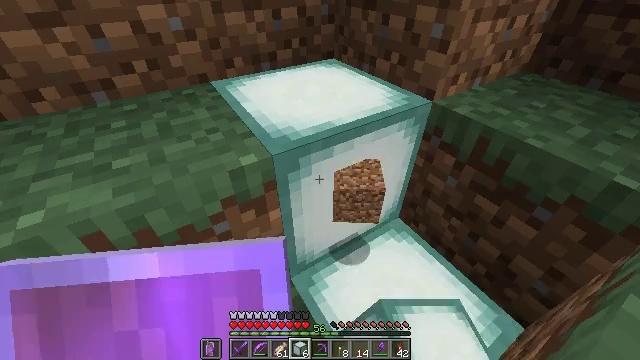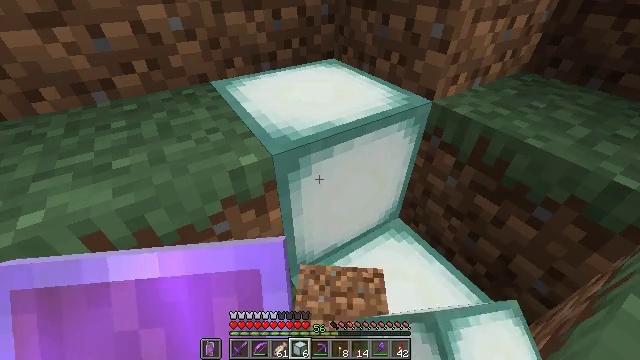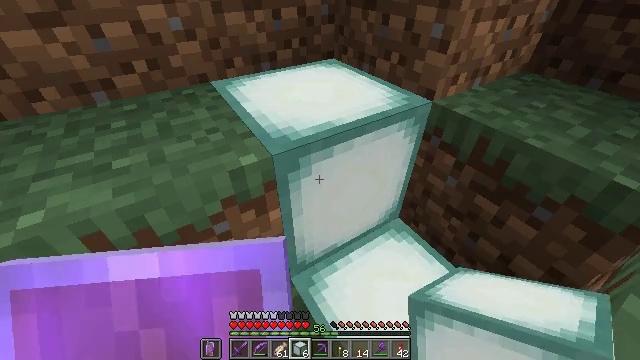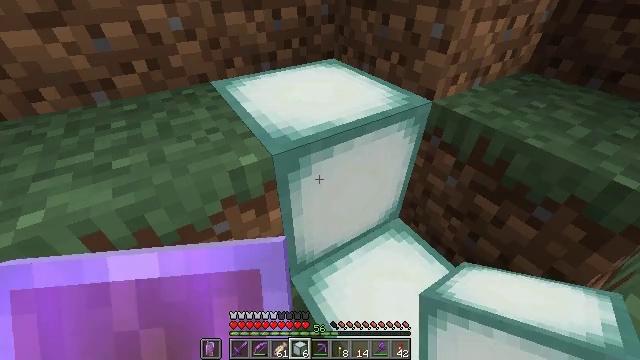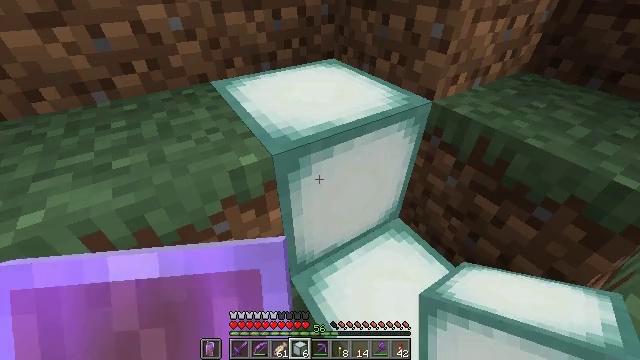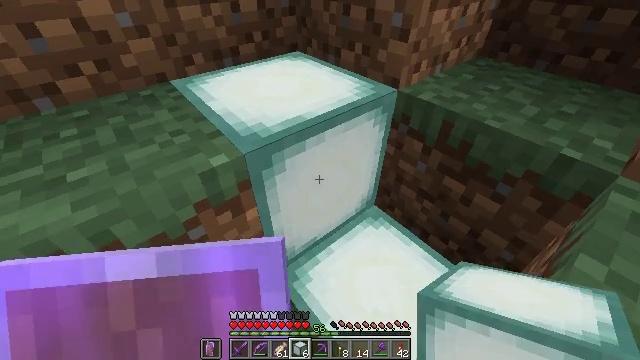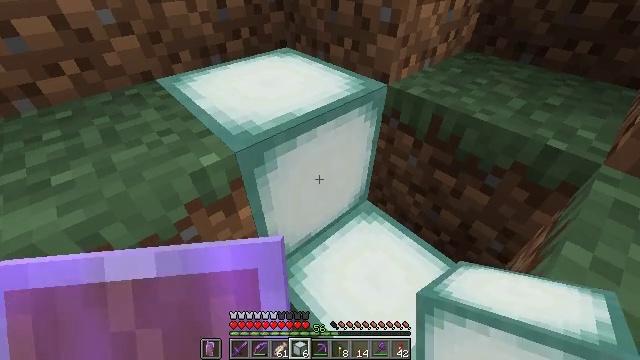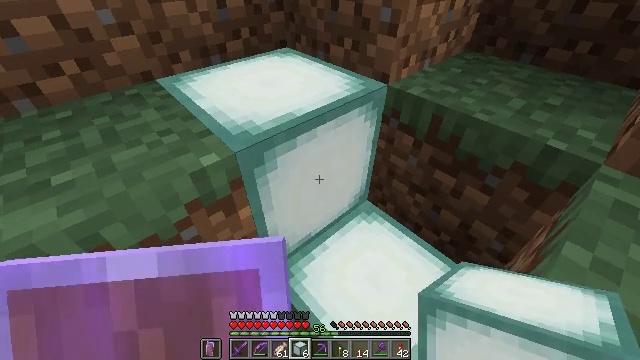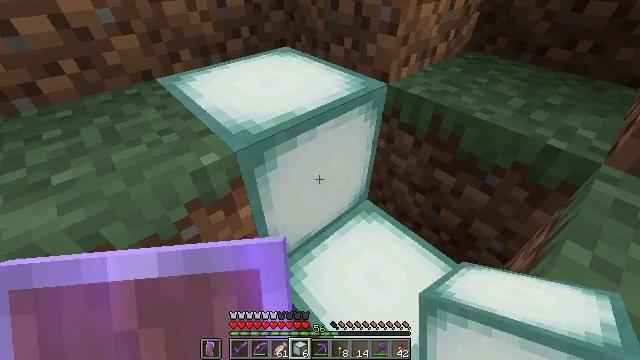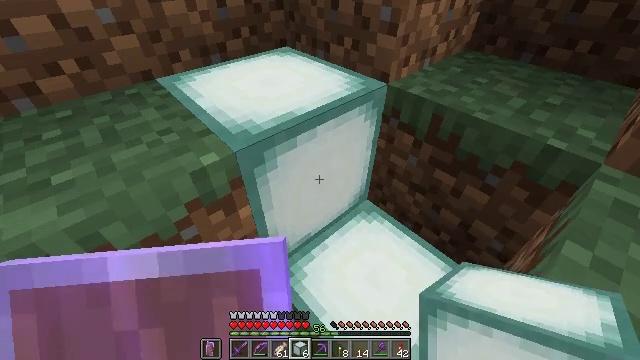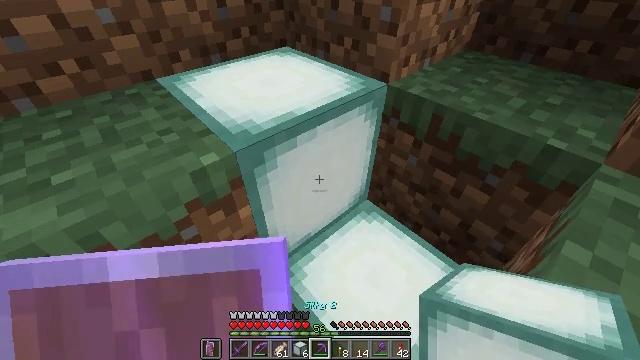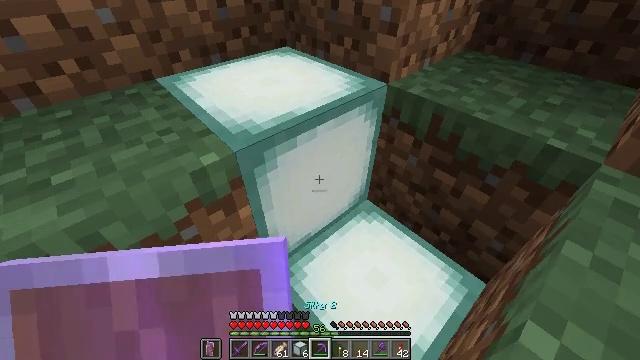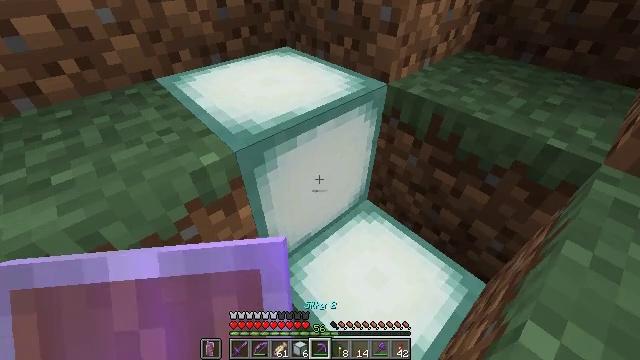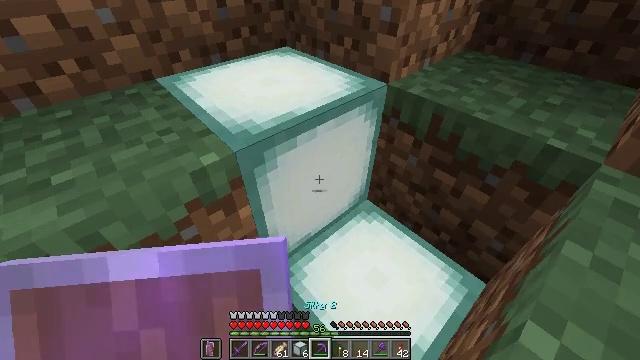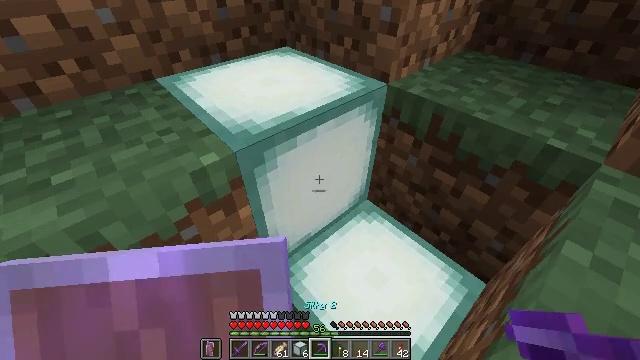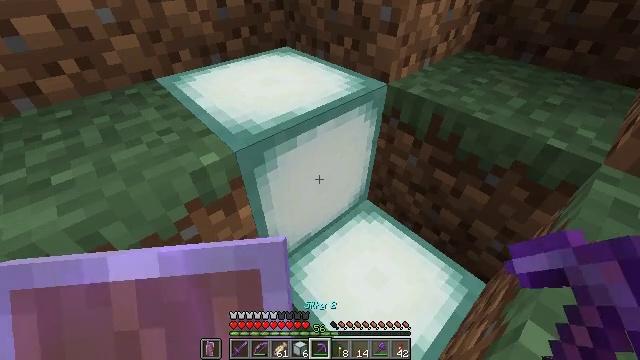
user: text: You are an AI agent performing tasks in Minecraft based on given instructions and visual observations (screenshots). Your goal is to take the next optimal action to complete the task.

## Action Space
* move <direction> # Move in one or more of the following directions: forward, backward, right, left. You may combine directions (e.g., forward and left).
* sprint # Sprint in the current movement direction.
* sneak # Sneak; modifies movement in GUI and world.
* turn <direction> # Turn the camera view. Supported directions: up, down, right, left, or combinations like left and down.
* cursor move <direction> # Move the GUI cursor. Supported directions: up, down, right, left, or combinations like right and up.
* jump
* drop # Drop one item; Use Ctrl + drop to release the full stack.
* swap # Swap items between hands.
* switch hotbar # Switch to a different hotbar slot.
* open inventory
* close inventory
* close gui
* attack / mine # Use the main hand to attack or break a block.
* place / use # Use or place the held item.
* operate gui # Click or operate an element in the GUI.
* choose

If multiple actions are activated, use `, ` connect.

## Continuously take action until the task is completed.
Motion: motion action
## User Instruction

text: Attack the sea lantern to retrieve it.
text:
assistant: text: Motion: no_op
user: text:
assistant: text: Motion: no_op
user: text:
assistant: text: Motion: no_op
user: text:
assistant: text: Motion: no_op
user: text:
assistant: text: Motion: turn right and down
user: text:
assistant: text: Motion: turn right
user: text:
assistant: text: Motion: no_op
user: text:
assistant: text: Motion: no_op
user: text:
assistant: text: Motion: no_op
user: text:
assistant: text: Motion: no_op
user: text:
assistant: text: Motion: no_op
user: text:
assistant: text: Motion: no_op
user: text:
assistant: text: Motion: no_op
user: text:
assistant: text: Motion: no_op
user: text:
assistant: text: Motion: no_op
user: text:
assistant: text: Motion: turn right and down
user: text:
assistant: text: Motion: turn right and down
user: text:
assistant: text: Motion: turn down
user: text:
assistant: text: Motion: turn down
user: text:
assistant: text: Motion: attack / mine
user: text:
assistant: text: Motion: attack / mine
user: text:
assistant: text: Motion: attack / mine
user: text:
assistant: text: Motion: attack / mine
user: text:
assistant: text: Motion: attack / mine
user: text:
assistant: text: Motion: attack / mine
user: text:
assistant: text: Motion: attack / mine
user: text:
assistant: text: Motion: attack / mine
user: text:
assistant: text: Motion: attack / mine
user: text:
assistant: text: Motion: attack / mine
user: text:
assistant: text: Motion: attack / mine